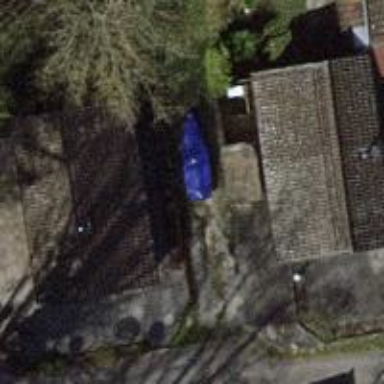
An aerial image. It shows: Bungalow.